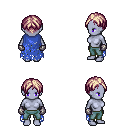
a pixel art fantasy rpg character, female body template, dark elf, purple skin, blue tattered cape, teal pants, white blonde parted hairstyle, metal gloves, four views (front, back, left, right), 2x2 character sprite sheet, small pixel art, hard edges, no anti-aliasing